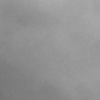
Atmospheric dust classification: dusty